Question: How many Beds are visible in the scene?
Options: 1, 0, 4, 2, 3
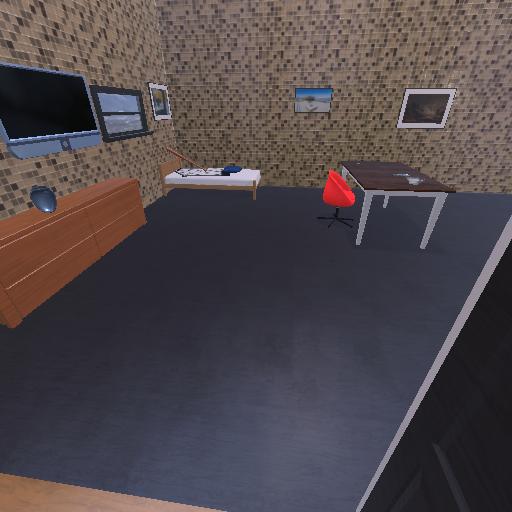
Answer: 1